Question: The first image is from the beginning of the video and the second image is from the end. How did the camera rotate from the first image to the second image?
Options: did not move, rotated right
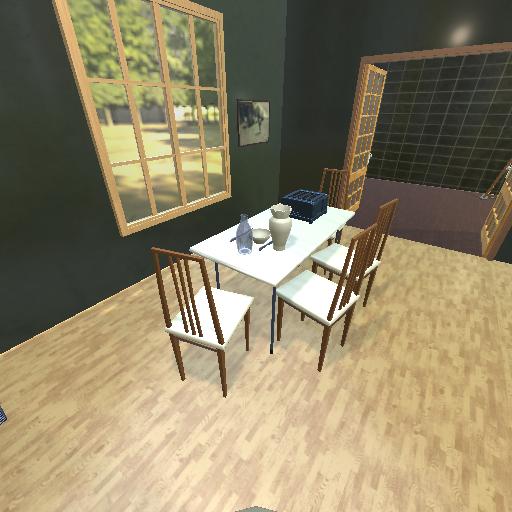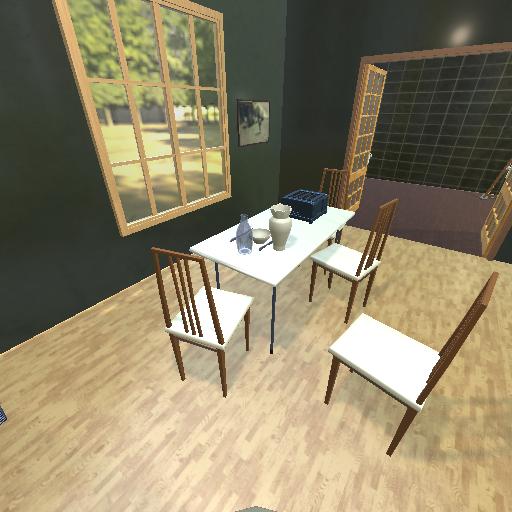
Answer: did not move